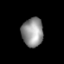
Tissue: lung
Cell type: Endothelial cells
Senescence score: 0.5511
Nuclear area (px): 605
Mean DAPI intensity: 146.339